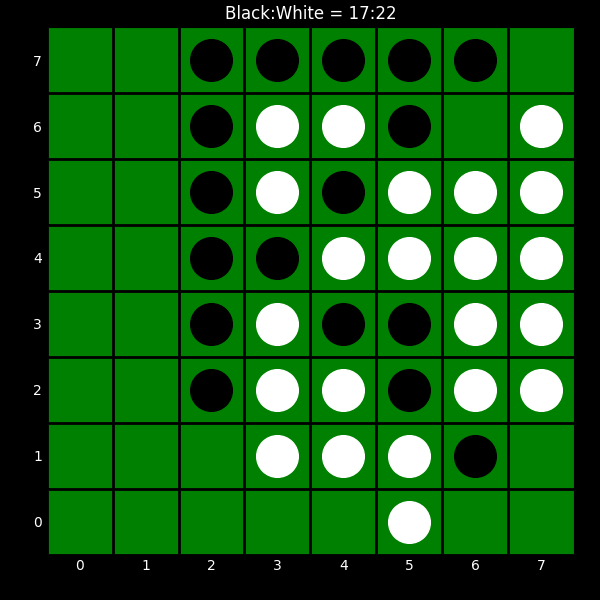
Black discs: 17
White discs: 22